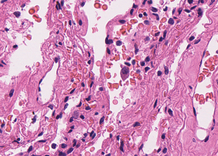
Tumor epithelial tissue: no
Tumor-associated stroma tissue: no
Normal tissue: yes